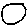
Label: circle